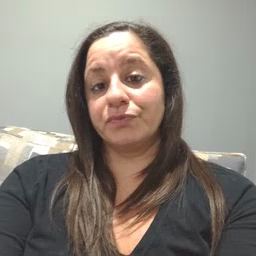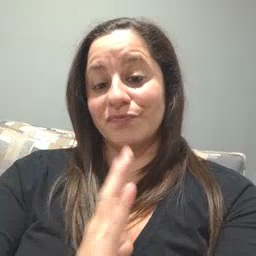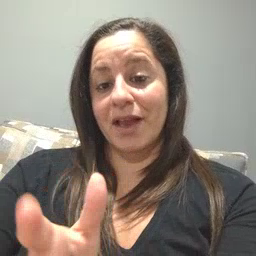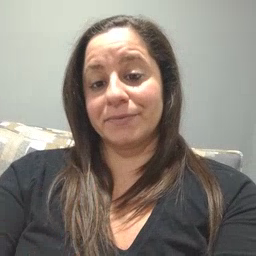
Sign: fine